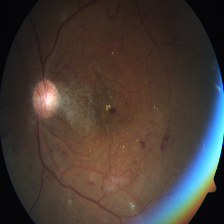
Diabetic retinopathy grade: Severe